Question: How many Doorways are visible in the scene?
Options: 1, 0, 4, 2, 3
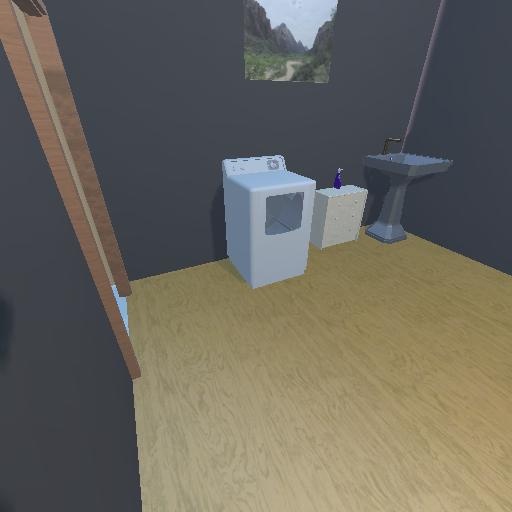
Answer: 1